Question:
I've uninstalled and reinstalled MVC 3 as well as repairing my VS 2010 install. Nothing is working.
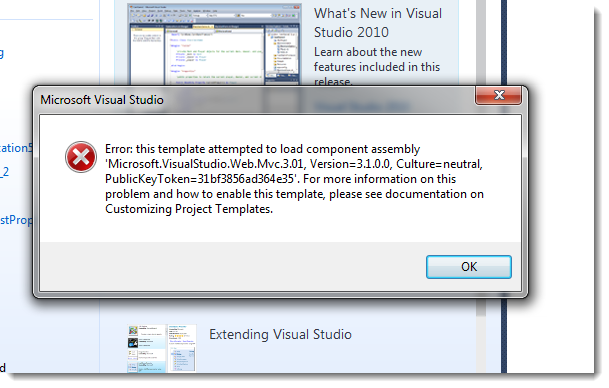
Answer: Ok, the OFFICIAL solution was that I had to get another Windows profile created...for some reason my old one was corrupt and somehow that affected everything, dont know how but when I login with the new profile everything works as expected.